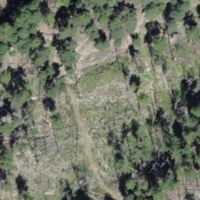
EUNIS habitat code: 44
Species observed at this site:
Melanargia galathea